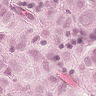
Metastatic tissue present: yes